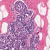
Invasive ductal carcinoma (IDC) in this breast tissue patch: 0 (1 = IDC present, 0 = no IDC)